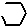
Label: hexagon